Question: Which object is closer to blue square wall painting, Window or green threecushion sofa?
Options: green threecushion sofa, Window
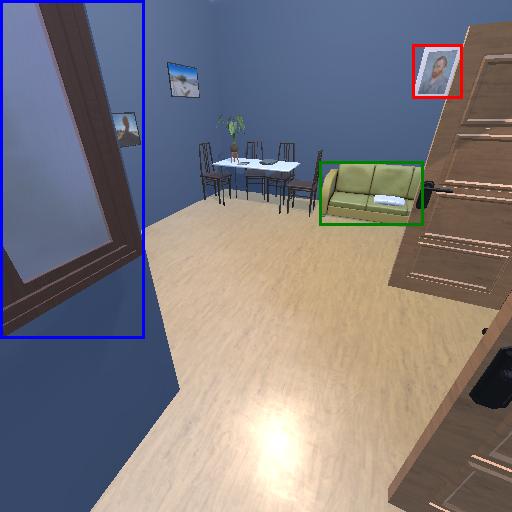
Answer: green threecushion sofa